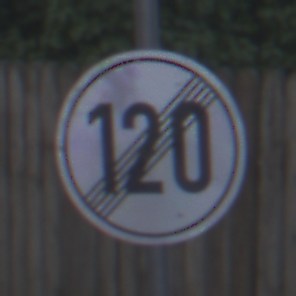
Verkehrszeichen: EndeGeschwindigkeit120
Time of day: SunriseSunset
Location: Outdoor (Urban)
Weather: PartlyCloudy
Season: NotSpecified
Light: Natural